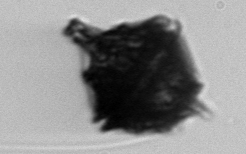
Label: Gonyaulax